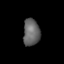
Tissue: lung
Cell type: Fibroblasts
Senescence score: 0.5401
Nuclear area (px): 437
Mean DAPI intensity: 100.856